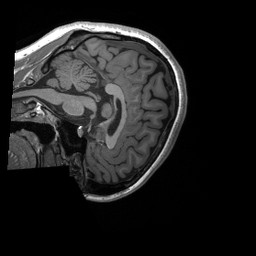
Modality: T1w
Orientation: sagittal
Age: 24
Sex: female
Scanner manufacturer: siemens
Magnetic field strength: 3 T
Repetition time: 2.4 s
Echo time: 0.00224 s